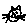
Label: cat